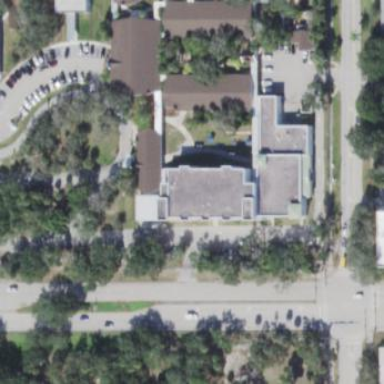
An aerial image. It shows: School building.